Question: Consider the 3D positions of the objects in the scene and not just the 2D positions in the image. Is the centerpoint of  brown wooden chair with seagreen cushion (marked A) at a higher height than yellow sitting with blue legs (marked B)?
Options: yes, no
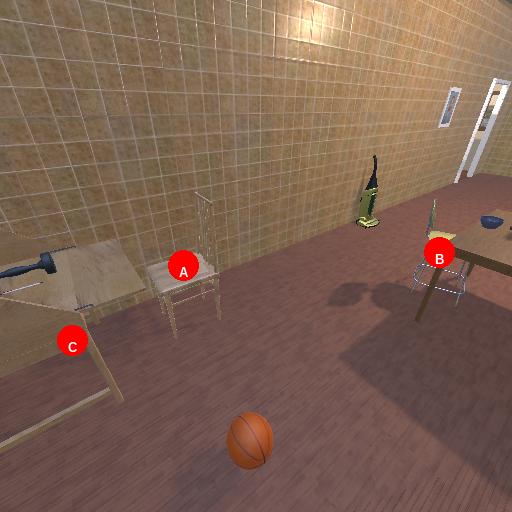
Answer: yes